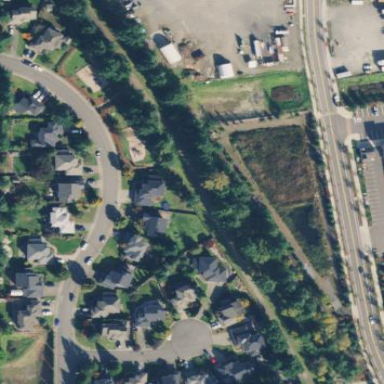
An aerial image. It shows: Residential area within neighborhood.